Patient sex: M
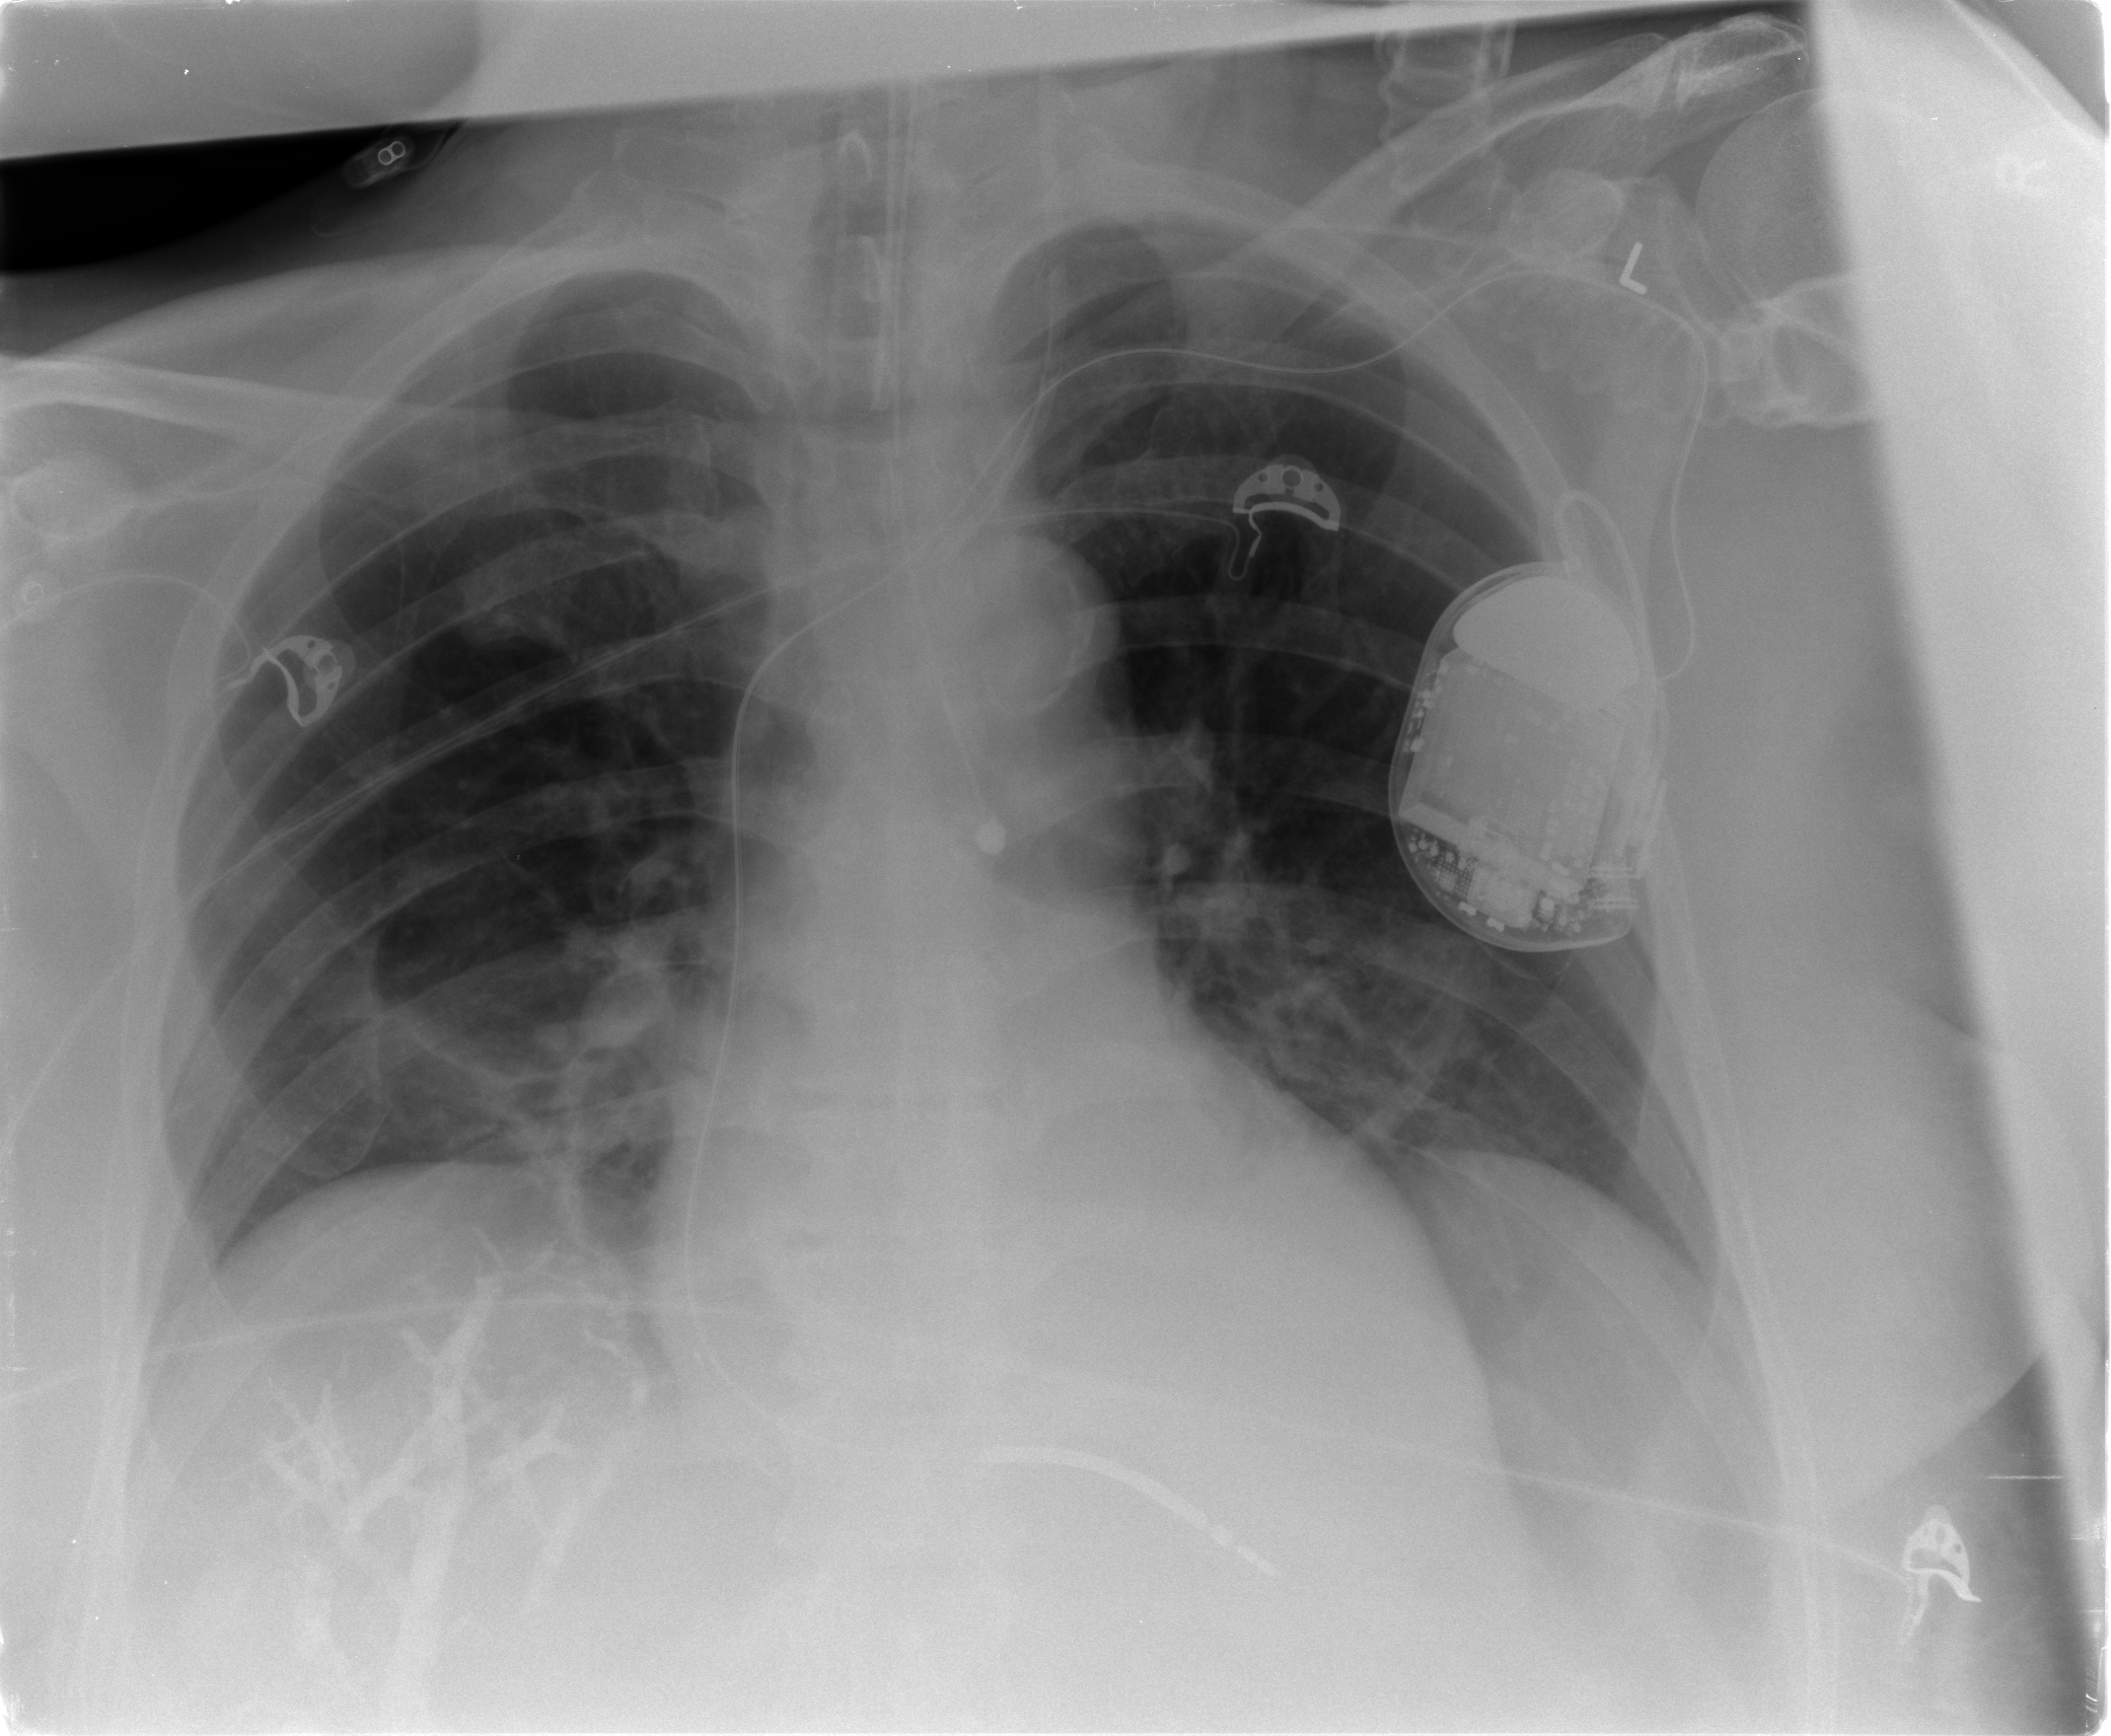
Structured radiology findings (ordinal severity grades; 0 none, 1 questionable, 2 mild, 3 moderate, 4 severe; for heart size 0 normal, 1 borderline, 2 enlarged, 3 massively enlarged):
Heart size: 0
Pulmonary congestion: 0
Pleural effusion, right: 2
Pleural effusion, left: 1
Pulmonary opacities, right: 0
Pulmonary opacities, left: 0
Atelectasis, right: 2
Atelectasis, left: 2